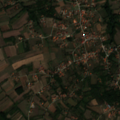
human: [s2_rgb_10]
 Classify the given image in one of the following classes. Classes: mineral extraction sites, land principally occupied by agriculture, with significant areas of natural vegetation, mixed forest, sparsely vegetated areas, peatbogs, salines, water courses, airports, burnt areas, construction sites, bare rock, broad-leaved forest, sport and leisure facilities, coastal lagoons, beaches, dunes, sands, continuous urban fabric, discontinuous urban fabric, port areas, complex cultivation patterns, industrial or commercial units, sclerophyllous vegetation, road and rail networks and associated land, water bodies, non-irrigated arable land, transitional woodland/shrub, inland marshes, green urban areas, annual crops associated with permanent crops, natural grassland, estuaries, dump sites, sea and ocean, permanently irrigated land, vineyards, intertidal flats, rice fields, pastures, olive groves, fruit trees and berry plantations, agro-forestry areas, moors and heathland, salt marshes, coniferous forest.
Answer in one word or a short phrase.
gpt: discontinuous urban fabric, complex cultivation patterns, land principally occupied by agriculture, with significant areas of natural vegetation